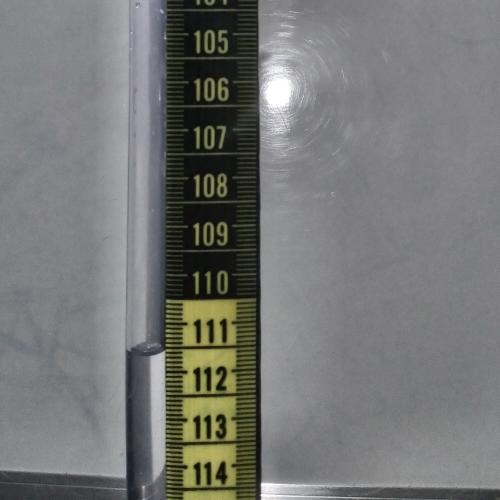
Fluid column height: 111.0 cm